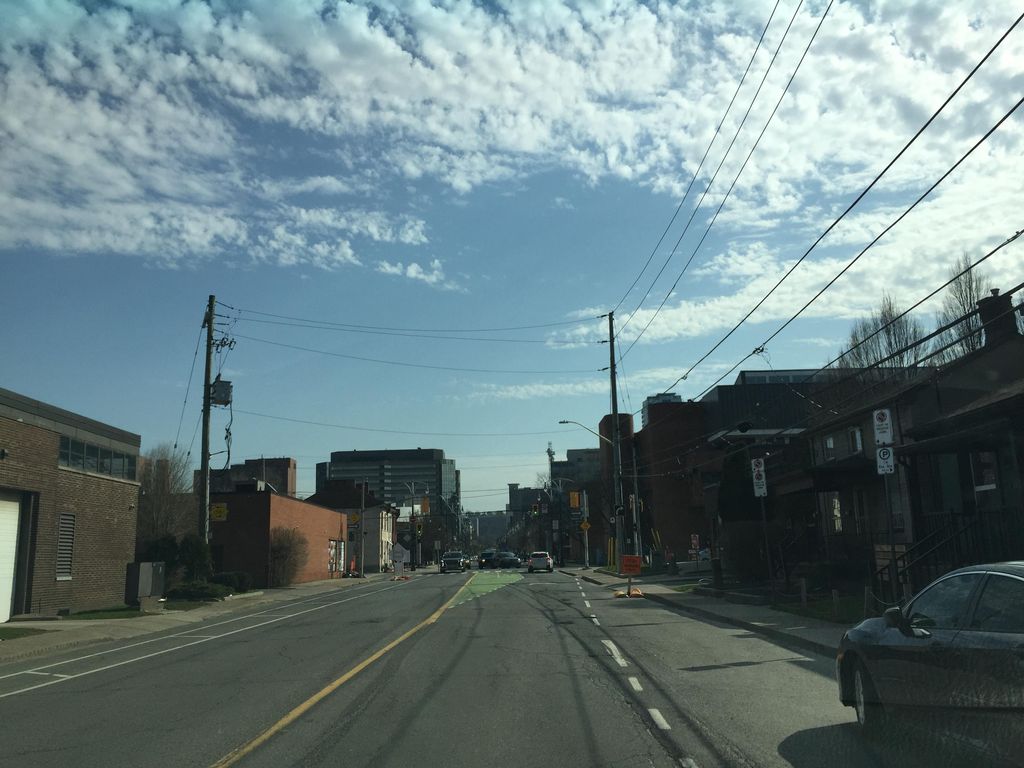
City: hamilton